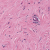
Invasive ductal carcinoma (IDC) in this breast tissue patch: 0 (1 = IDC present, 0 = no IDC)